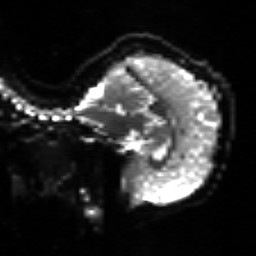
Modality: sbref
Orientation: sagittal
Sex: female
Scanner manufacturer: siemens
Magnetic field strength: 3 T
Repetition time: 5 s
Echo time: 0.071 s